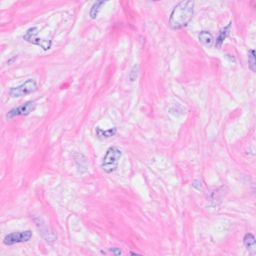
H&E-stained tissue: Breast